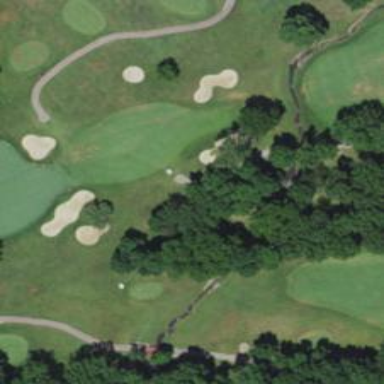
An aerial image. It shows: Pathway for golfing.